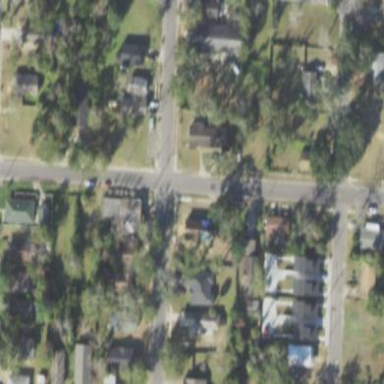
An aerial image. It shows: Residential area consisting of single-family homes.